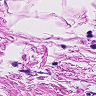
Metastatic tissue present: no